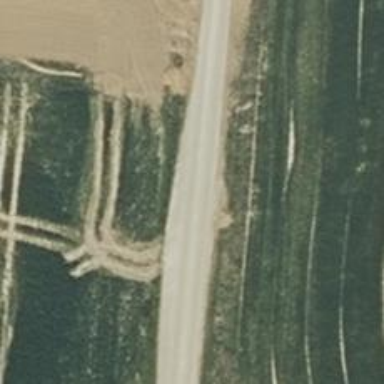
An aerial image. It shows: Unclassified road with asphalt surface and grade 4 track type.